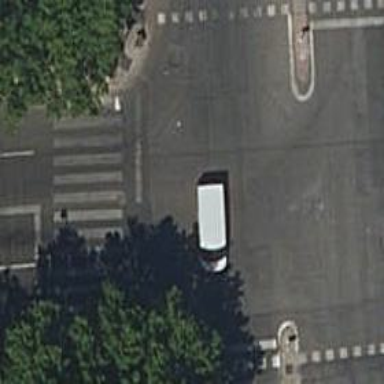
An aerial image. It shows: Road with traffic signals.